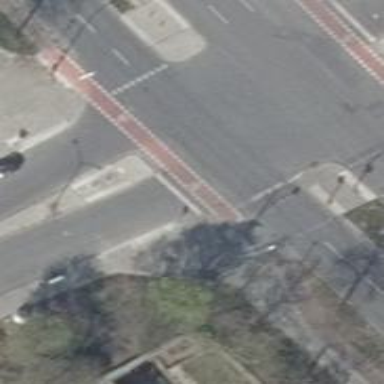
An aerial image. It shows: Unmarked footway crossing with traffic island.